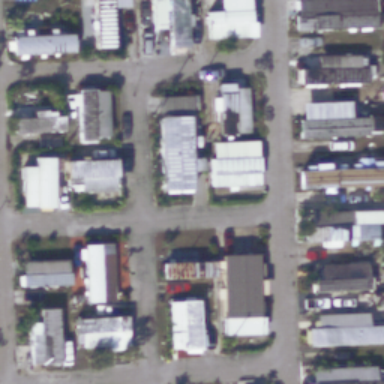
Many mobile homes arranged haphazardly in the mobile home park .